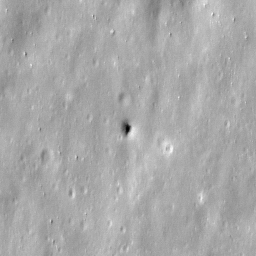
Pit: Stevinus 13
Host crater: Stevinus
Host type: impact_melt
Lunar coordinates: latitude -32.449, longitude 54.645